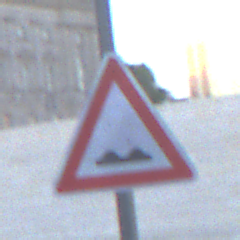
Verkehrszeichen: UnebeneFahrbahn
Umgebung: Outdoor, Urban
Tageszeit: SunriseSunset
Wetter: Clear
Licht: Natural
Jahreszeit: NotSpecified
Kontrast: LowContrast